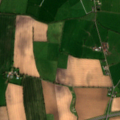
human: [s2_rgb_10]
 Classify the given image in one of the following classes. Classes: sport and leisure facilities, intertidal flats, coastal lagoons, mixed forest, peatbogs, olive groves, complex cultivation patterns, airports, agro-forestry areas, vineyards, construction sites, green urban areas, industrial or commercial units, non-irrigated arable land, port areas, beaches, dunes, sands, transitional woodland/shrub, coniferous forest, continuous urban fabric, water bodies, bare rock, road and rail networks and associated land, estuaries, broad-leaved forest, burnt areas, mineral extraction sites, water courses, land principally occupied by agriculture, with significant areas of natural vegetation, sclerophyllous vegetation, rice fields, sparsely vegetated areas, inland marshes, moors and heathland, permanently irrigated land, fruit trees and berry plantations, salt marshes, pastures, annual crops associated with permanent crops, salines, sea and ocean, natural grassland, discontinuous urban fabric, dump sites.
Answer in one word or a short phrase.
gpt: road and rail networks and associated land, non-irrigated arable land, pastures